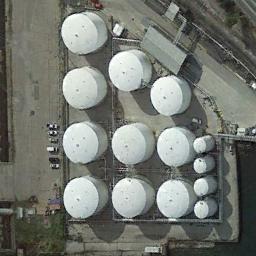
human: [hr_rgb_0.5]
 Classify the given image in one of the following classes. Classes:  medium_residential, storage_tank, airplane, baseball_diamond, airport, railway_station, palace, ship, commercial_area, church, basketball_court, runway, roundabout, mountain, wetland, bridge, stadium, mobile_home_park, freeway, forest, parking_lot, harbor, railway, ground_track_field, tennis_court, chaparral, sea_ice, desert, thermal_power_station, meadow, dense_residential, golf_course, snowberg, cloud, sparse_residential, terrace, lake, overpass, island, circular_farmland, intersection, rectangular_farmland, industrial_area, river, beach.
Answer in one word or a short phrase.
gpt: storage_tank